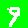
Digit: 9